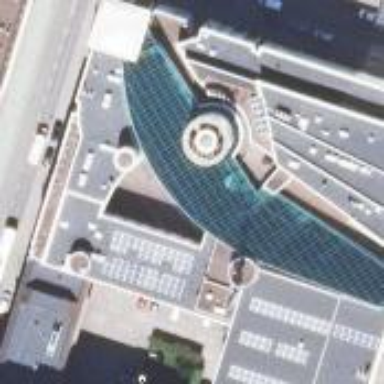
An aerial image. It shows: Mall building.